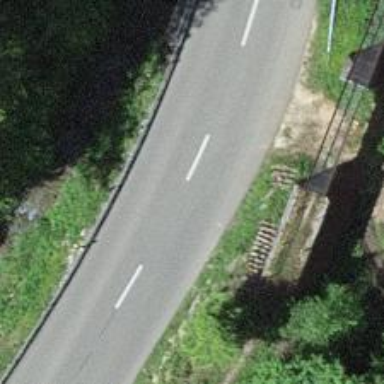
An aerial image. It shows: Set of steps on the road.